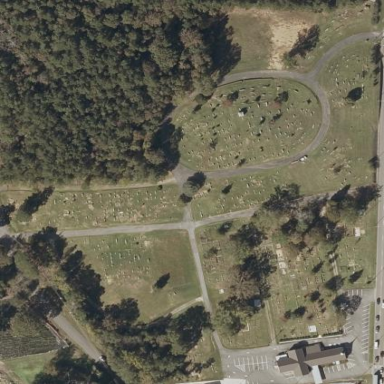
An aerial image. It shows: Cemetery.